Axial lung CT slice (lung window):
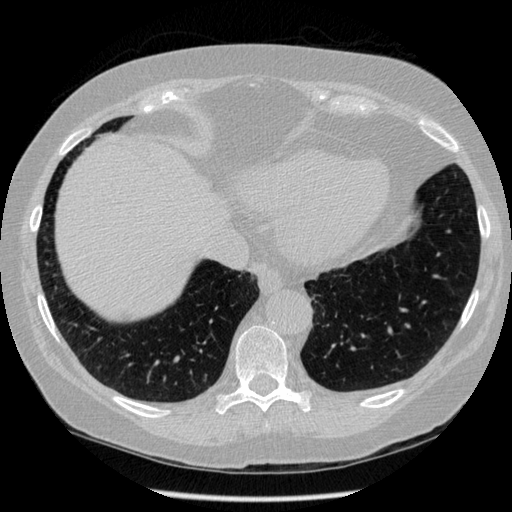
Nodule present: no